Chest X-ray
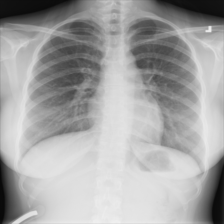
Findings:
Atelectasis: negative
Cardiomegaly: negative
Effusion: negative
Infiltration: negative
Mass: negative
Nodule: negative
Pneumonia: negative
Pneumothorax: negative
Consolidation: negative
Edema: negative
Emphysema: negative
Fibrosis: negative
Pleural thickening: negative
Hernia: negative